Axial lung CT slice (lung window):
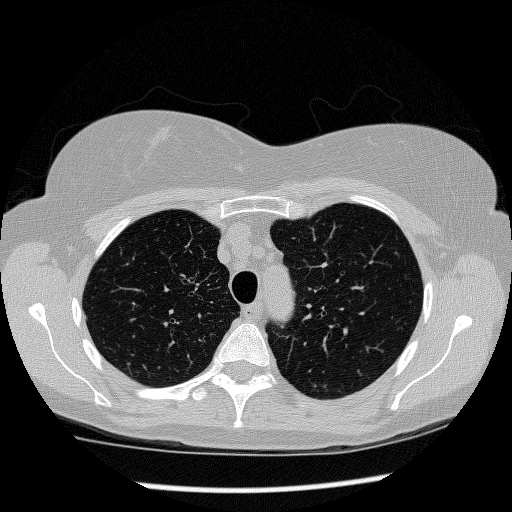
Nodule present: no